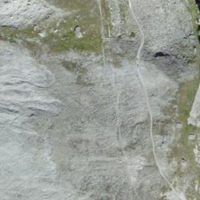
EUNIS habitat code: 48
Species observed at this site:
Prunella collaris
Aglais io
Saxifraga aizoides
Tichodroma muraria